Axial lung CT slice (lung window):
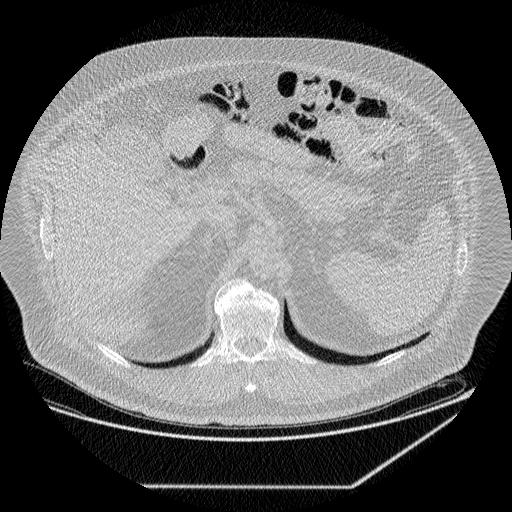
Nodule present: no